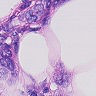
Metastatic tissue present: yes